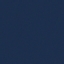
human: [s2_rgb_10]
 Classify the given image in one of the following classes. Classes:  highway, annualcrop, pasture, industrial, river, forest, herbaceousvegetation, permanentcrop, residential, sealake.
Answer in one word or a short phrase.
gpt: SeaLake